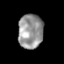
Tissue: prostate
Cell type: Myeloid cells
Senescence score: 0.3463
Nuclear area (px): 837
Mean DAPI intensity: 150.589